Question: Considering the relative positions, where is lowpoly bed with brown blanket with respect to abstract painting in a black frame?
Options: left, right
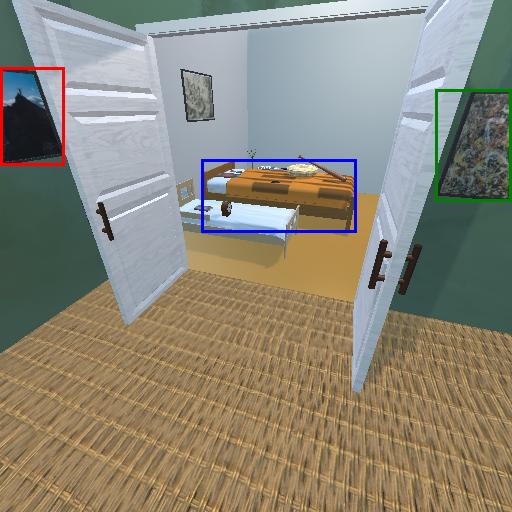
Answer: left